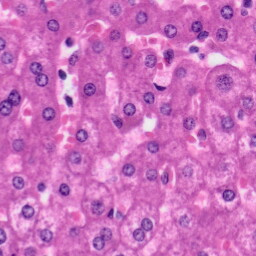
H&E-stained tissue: Liver